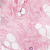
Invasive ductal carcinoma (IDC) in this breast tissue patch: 0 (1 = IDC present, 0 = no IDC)